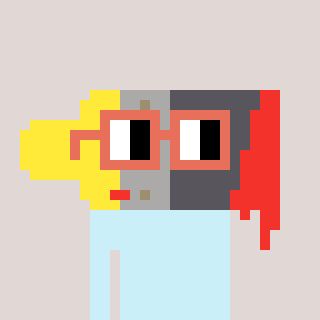
a pixel art character with square orange glasses, a paintbrush-shaped head and a teal-colored body on a warm background